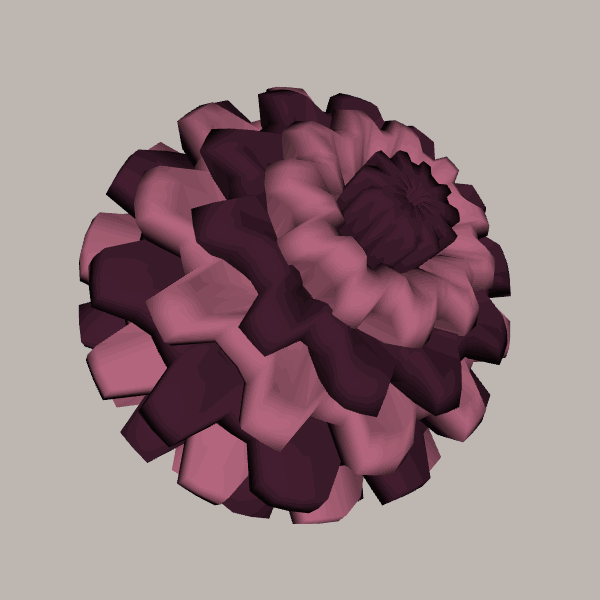
Background: light